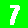
Digit: 7